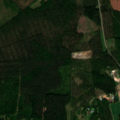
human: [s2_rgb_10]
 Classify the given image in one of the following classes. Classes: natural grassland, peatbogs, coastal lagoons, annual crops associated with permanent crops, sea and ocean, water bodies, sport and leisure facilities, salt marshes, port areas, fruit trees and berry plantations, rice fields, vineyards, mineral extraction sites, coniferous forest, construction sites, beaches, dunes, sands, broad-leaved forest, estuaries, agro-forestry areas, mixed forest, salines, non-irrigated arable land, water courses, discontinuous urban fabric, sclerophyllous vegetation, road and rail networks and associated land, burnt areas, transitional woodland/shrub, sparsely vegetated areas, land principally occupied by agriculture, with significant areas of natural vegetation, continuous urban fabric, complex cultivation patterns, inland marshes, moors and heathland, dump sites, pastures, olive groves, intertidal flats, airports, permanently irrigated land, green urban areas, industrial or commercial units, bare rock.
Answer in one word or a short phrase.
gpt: non-irrigated arable land, coniferous forest, mixed forest, transitional woodland/shrub